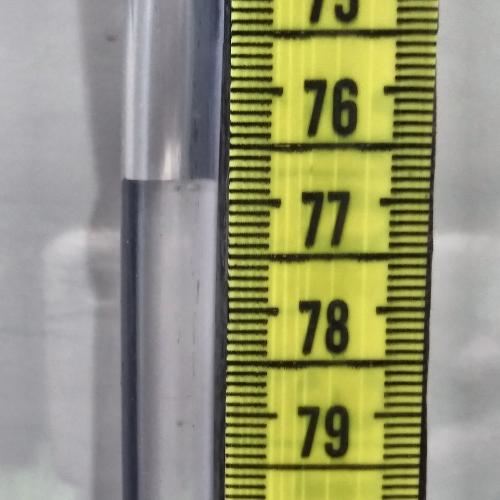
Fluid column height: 76.8 cm